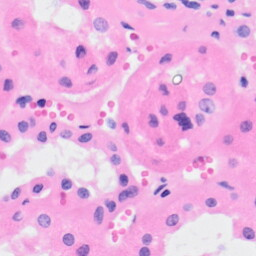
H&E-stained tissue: Kidney